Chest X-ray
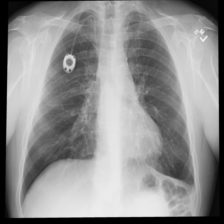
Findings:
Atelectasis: negative
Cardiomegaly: negative
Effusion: negative
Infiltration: negative
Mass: negative
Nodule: negative
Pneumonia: negative
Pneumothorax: negative
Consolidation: negative
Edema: negative
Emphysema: negative
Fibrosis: negative
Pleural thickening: negative
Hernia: negative